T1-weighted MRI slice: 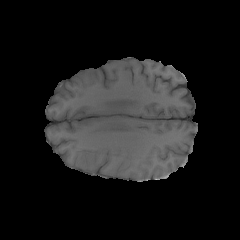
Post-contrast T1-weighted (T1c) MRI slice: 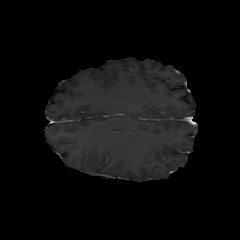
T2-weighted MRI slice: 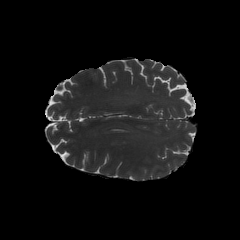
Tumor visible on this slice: no